Question: I am really trying to figure this one out. How exactly is a skin like adobe photoshop cs6 made?
Is it just an image? Or is it graphically coded to appear like that.
The title bar works exactly like a normal title bar. It resizes, snaps minimizes and maximizes. So could it be an actual theme like aero?
I have always wondered how this works. When you see those cool STEAM and Pandora skins I wonder if it is as simple as creating the image in photoshop and then using it as a form.
How would one do this in vb.net or c#?
Another part that baffles my mind is the fact that when it is in a normal state the corners are rounded. Then when maximized they are not.
Below is an image of Photoshop cs6 if you are not familiar.

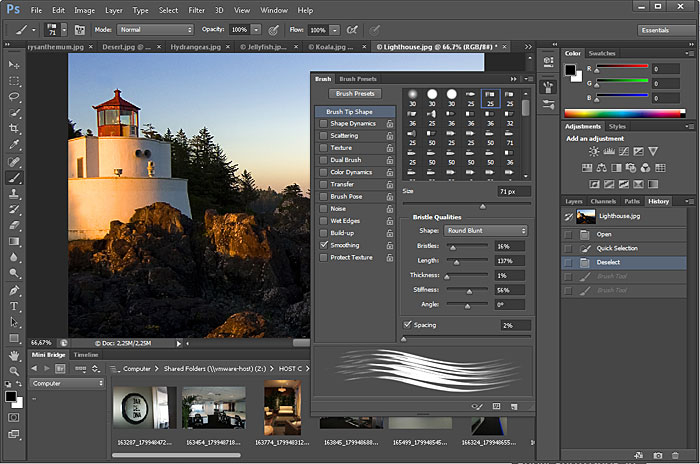
Answer: A skin like that is made by a few hundred people over a period of a year or more(including programmers, graphic artists, managers, UI designers etc), custom coding every nuance of Win32 API, ClientArea and NonClientArea, Owner-Drawn drawing, GDI+ and DirectX(on WPF), a custom display engine etc etc etc.
Now, if you have a custom display engine, you can play with SVG to crisply scale up or down, or if you don't have a custom display engine, use repeating 1px width images to handle image resizing on window resize.
See <URL>, which is used by Adobe engineers, maya engineers, Google earth engineers etc etc which can help you skin each and every widget on your window.
See <URL> and its cousin C++Builder which have a different display engine on top of regular Win32 that allows skinning your application using drag+drop and configuration
See <URL> which allows you to skin your windows using simple configurations and themes.
Also, if you're using C#, see WPF and Expression Blend that allows you to, not just create and skin your application, but also add animations and other fancy graphics to it.
If you like the old school approach, see <URL> and using Regions to code custom dialog boxes and windows and buttons etc.
Good luck and may the graphics + programming force be with you.